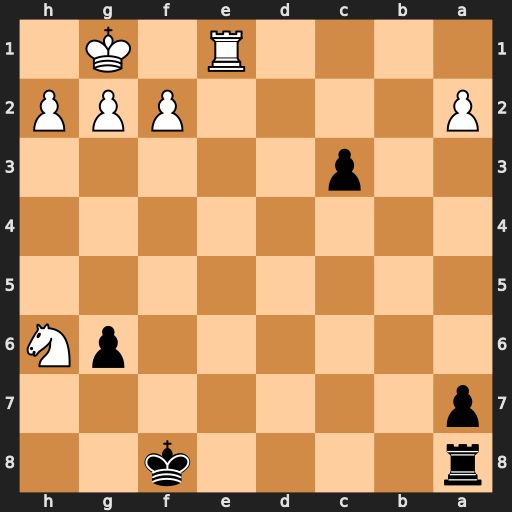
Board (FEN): r4k2/p7/6pN/8/8/2p5/P4PPP/4R1K1
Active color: b
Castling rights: -
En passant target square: -
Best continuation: c2 Ng4 Rc8